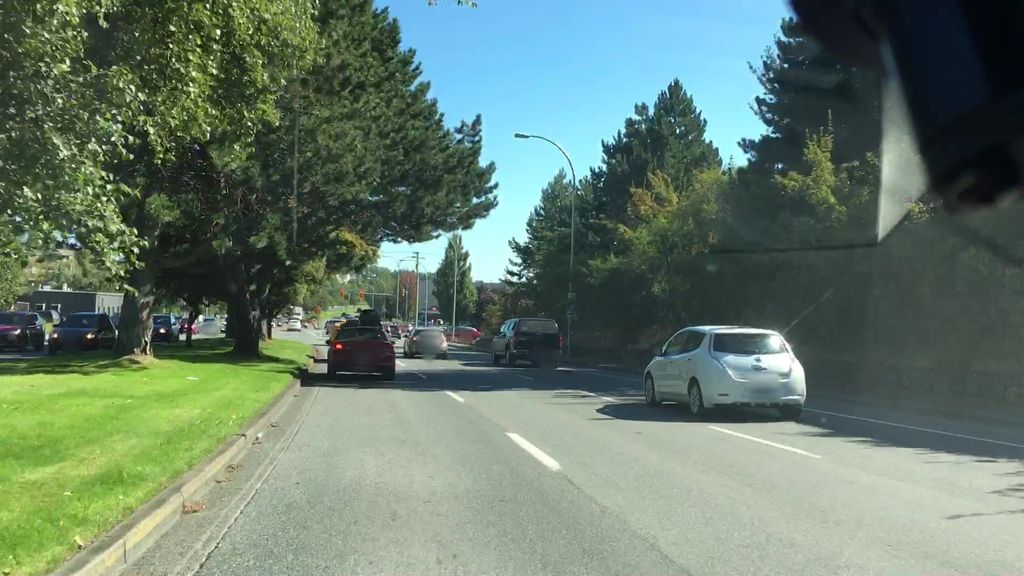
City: victoria